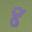
Label: 8